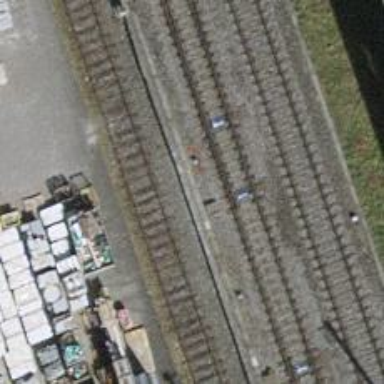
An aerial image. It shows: Railway switch.